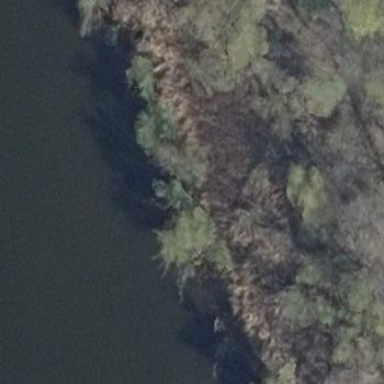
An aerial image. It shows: Swampy wetland area.